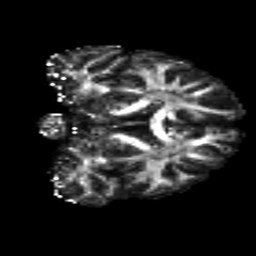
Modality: FA
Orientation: coronal
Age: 19
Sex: male
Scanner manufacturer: siemens
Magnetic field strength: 3 T
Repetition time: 8.8 s
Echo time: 0.085 s